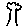
Label: tree